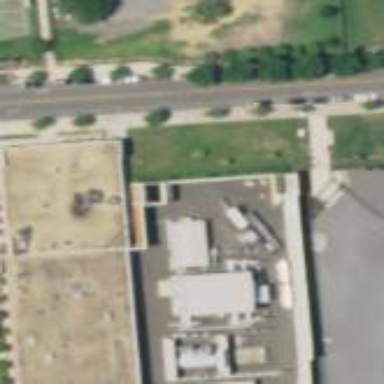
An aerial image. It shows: Substation behind wall.